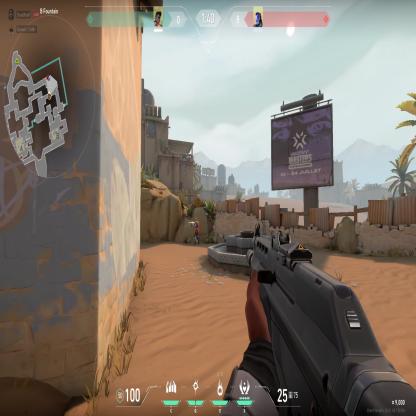
Label: enemy